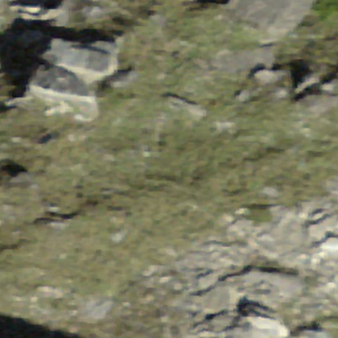
Label: bouldering_area